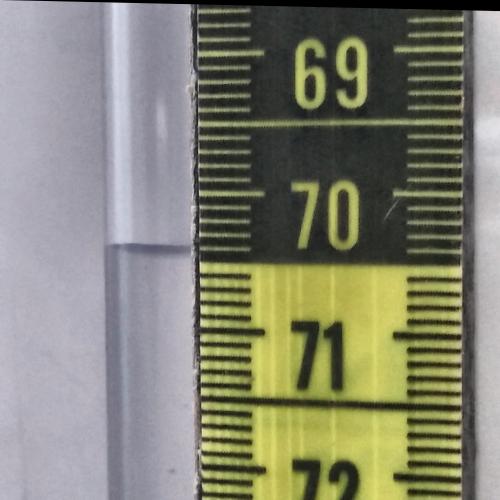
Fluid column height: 70.4 cm